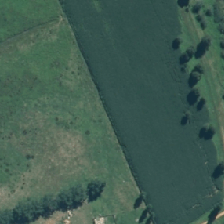
Land cover: shortrotation_cropland